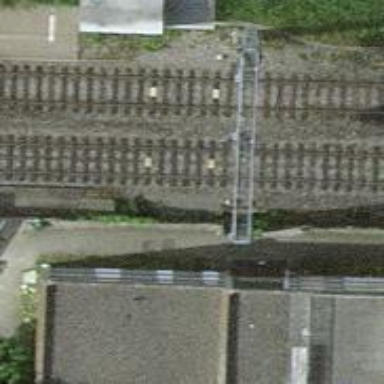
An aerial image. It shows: Railway signal.